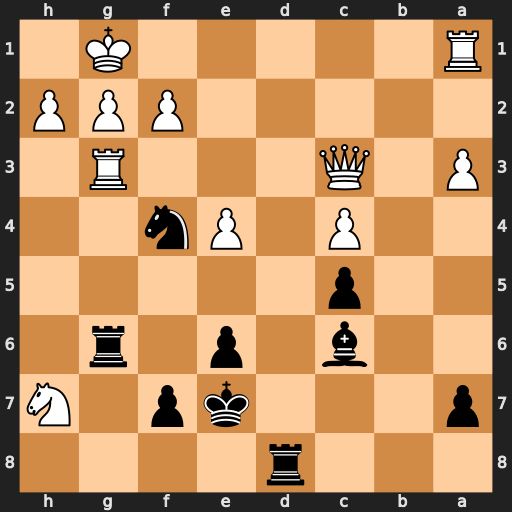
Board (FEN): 3r4/p3kp1N/2b1p1r1/2p5/2P1Pn2/P1Q3R1/5PPP/R5K1
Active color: b
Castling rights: -
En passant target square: -
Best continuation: Ne2+ Kf1 Nxc3